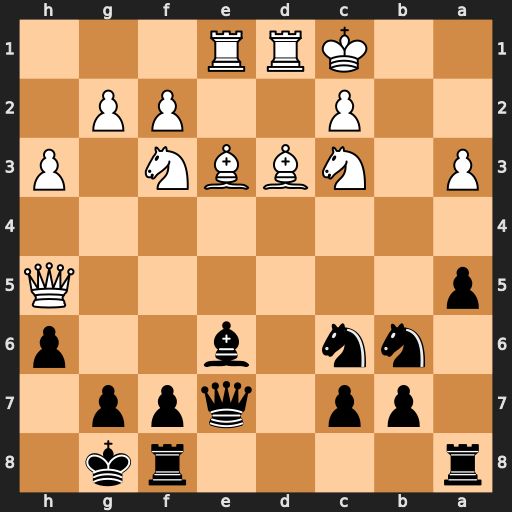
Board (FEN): r4rk1/1pp1qpp1/1nn1b2p/p6Q/8/P1NBBN1P/2P2PP1/2KRR3
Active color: b
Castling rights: -
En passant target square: -
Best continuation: Qxa3+ Kd2 Nc4+ Ke2 Qxc3